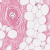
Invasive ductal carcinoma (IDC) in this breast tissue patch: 0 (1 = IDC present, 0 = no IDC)